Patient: sex M, age 60
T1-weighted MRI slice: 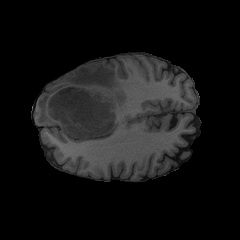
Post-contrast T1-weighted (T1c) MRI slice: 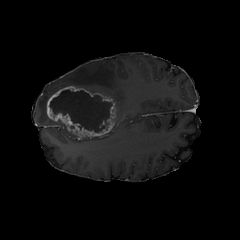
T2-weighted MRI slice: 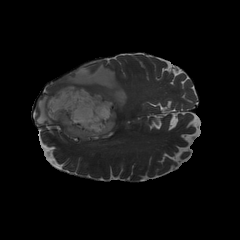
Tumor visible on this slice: yes
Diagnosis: Glioblastoma, IDH-wildtype
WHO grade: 4